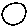
Label: moon